Field crop: tomato
Growth stage: 1
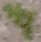
Species: portulaca